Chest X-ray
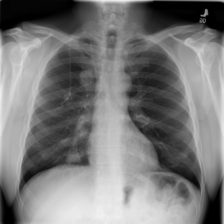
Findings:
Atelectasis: negative
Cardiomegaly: negative
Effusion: negative
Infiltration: negative
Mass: negative
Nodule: positive
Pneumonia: negative
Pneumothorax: negative
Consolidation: negative
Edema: negative
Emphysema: negative
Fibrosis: negative
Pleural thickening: negative
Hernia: negative